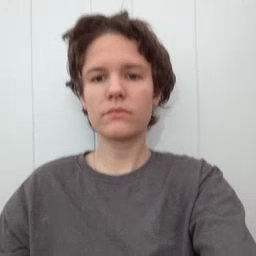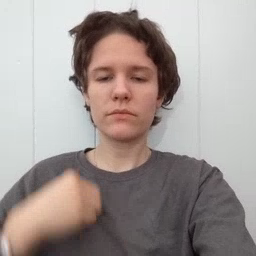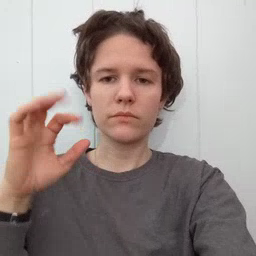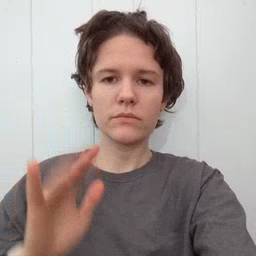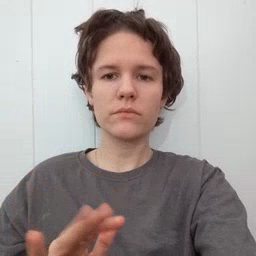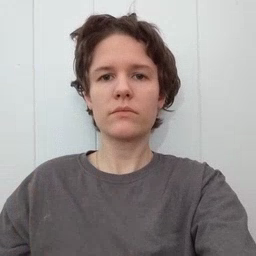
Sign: snow